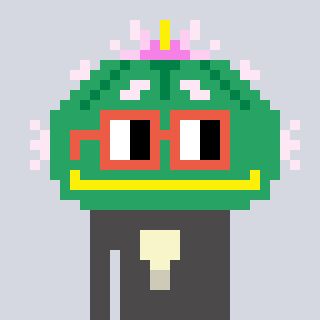
a pixel art character with square orange glasses, a peyote-shaped head and a grayscale-colored body on a cool background